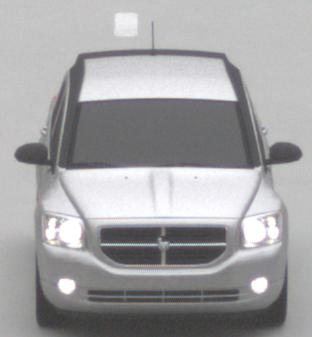
Make: Dodge
Model: Caliber 1.8
Detailed model: Caliber
Model produced from: 2006/06
Model produced until: 2009/03
Doors: 5
Color: white
Road condition: dry road
Daytime: midday
Contrast: low contrast